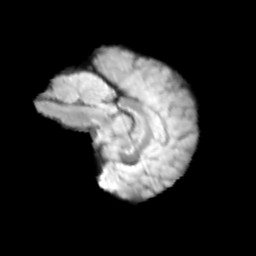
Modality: T2w
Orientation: sagittal
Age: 11
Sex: female
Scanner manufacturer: siemens
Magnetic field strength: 3 T
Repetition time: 3.8 s
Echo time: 0.07 s